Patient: sex M, age 50
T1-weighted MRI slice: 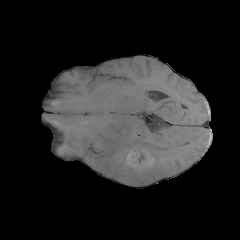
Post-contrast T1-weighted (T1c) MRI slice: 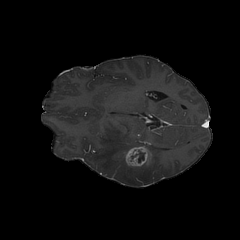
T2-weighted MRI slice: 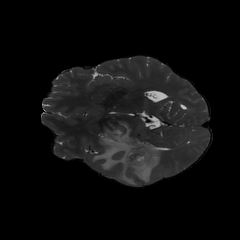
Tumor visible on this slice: yes
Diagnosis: Glioblastoma, IDH-wildtype
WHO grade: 4